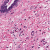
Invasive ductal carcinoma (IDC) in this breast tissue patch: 0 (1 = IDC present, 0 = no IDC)